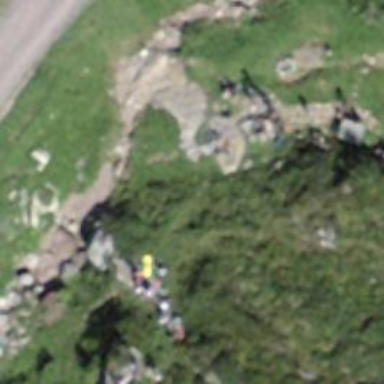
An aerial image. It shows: Picnic site for tourists.